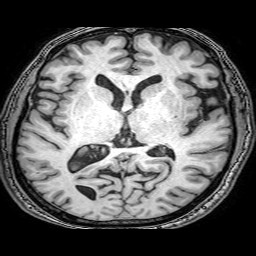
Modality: T1w
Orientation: coronal
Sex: male
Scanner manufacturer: philips
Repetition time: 0.008107 s
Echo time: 0.00371 s